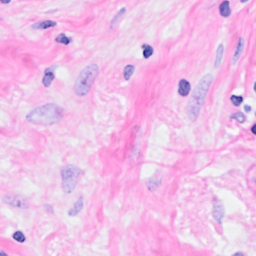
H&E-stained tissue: Breast